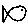
Label: fish